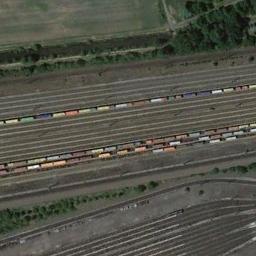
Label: railway